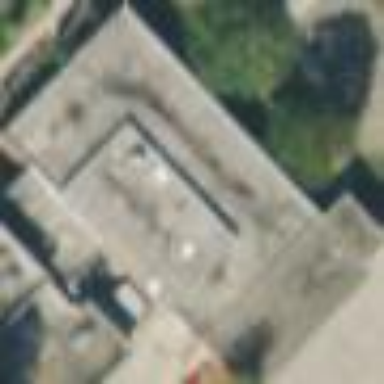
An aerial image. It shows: Police building.